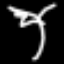
Label: palm tree